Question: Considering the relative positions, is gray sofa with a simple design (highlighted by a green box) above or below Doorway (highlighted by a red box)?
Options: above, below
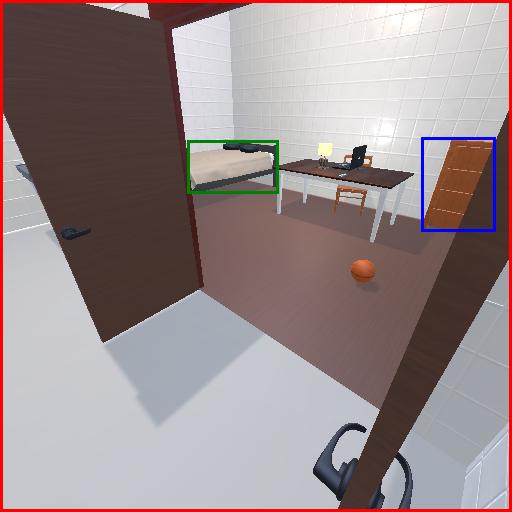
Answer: above